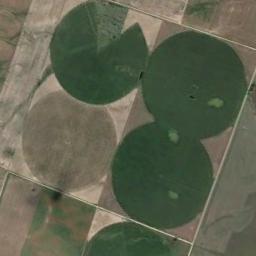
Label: circular_farmland